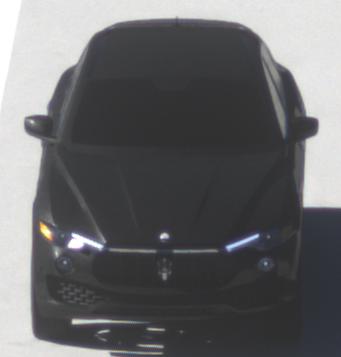
Make: Maserati
Model: Levante GT Hybrid
Detailed model: Levante
Model produced from: 2021/07
Model produced until: 2022/10
Doors: 4
Color: black
Road condition: dry road
Daytime: morning or afternoon
Contrast: high contrast